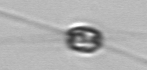
Label: Chaetoceros_danicus